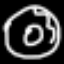
Label: donut